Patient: sex F, age 60
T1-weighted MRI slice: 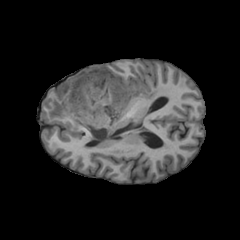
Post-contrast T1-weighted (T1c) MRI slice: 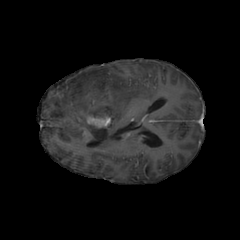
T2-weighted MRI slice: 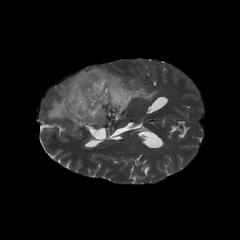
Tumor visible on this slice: yes
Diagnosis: Astrocytoma, IDH-mutant
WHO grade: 3